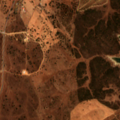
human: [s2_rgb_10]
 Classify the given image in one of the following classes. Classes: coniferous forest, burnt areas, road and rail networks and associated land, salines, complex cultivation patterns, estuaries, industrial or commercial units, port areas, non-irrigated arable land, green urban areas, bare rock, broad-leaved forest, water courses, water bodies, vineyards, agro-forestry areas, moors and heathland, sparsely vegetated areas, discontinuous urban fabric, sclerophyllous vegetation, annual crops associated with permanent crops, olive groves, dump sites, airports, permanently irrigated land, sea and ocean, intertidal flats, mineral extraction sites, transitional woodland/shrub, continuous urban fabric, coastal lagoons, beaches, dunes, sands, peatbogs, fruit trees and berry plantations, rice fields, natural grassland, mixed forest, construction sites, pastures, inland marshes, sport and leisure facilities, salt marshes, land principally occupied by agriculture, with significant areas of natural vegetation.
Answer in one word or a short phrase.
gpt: non-irrigated arable land, pastures, agro-forestry areas, transitional woodland/shrub